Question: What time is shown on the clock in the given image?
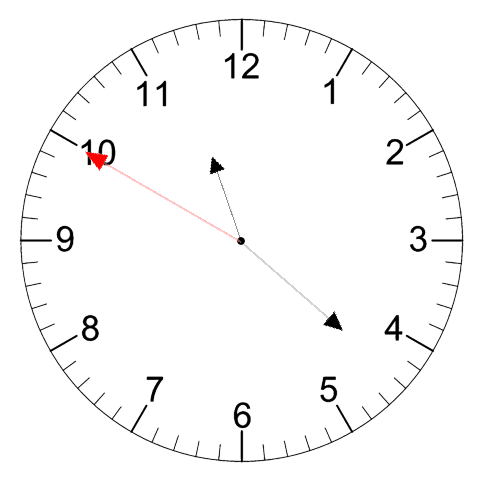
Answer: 11:21:50